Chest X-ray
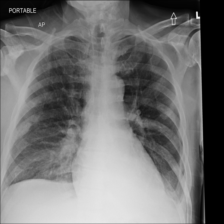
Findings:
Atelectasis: negative
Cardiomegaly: negative
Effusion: negative
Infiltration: negative
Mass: negative
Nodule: negative
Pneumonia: negative
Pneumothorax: negative
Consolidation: negative
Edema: negative
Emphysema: negative
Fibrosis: negative
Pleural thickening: negative
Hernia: negative